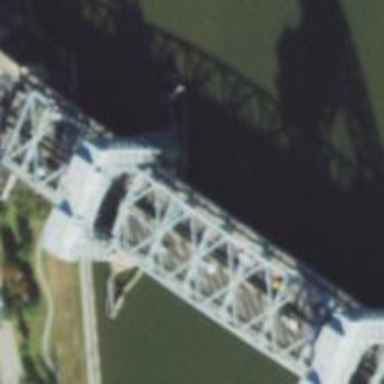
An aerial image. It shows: Lift bridge on motorway.